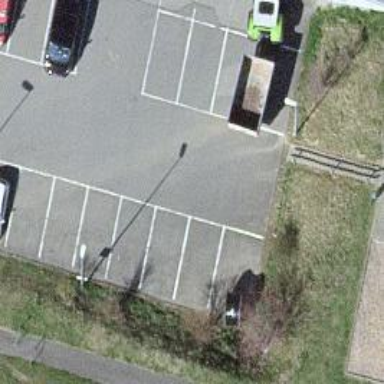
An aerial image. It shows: Parking aisle designated as service road.